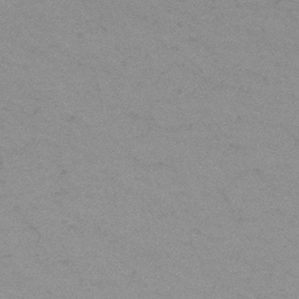
Label: frost